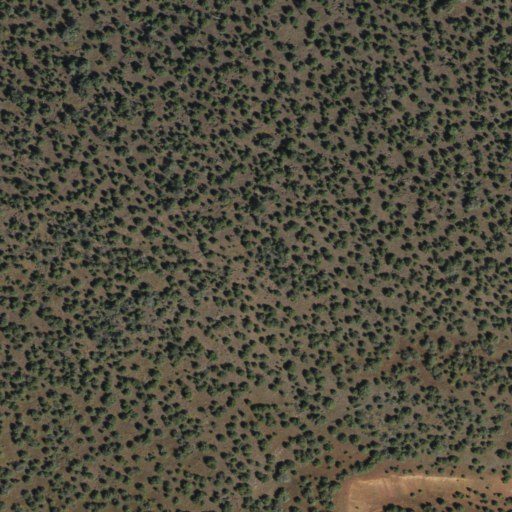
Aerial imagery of mountain in Arizona named Bald Hill containing evergreen forest and shrub